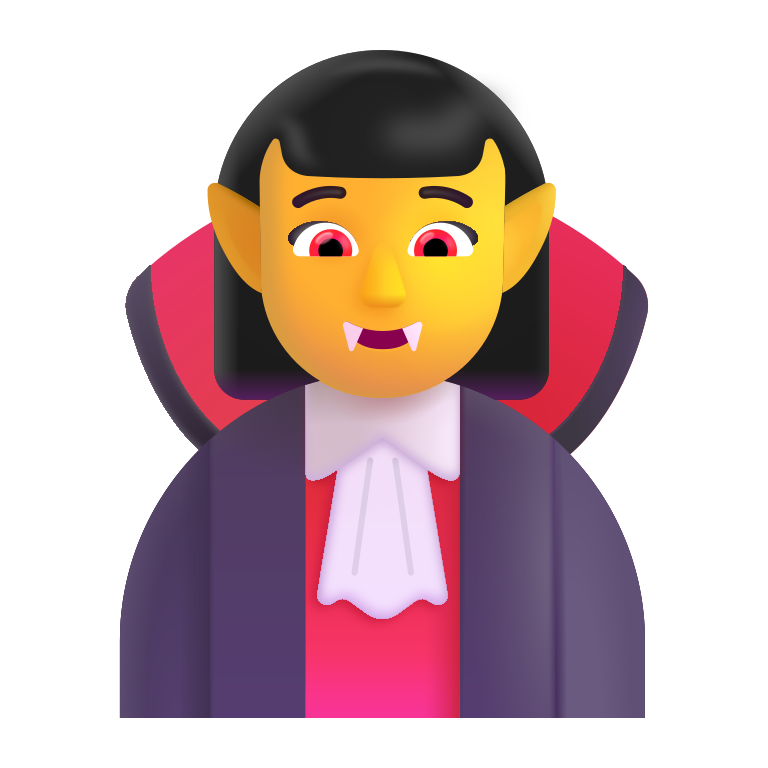
woman vampire color default